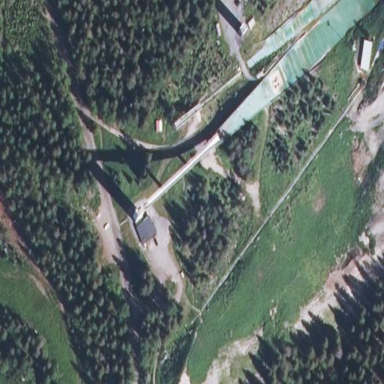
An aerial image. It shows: Ski jump structure is observed.